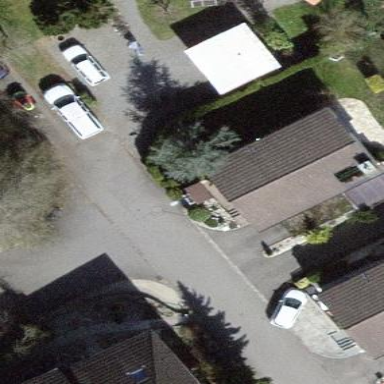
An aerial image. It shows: Simple house.